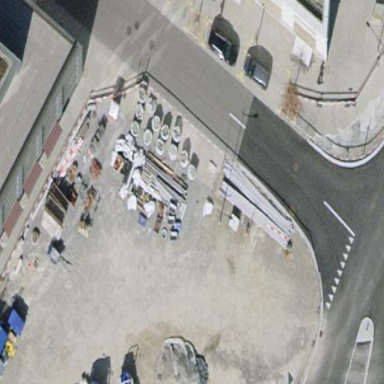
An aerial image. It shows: Motorcycle parking facility.